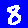
Digit: 8